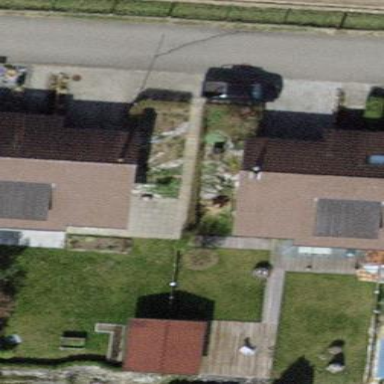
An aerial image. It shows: Semidetached house with gabled roof.